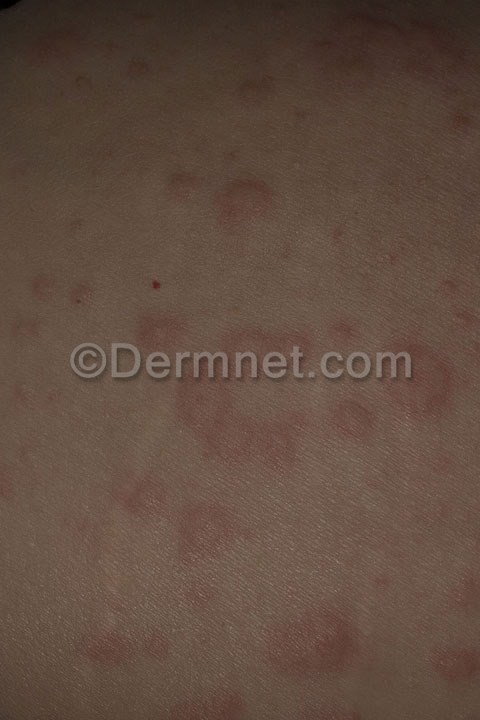
Disease: Vasculitis Photos